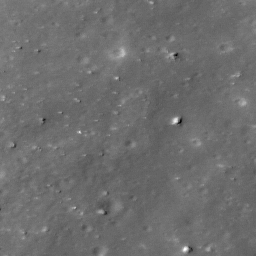
Host type: background_regolith
Lunar coordinates: latitude nan, longitude nan